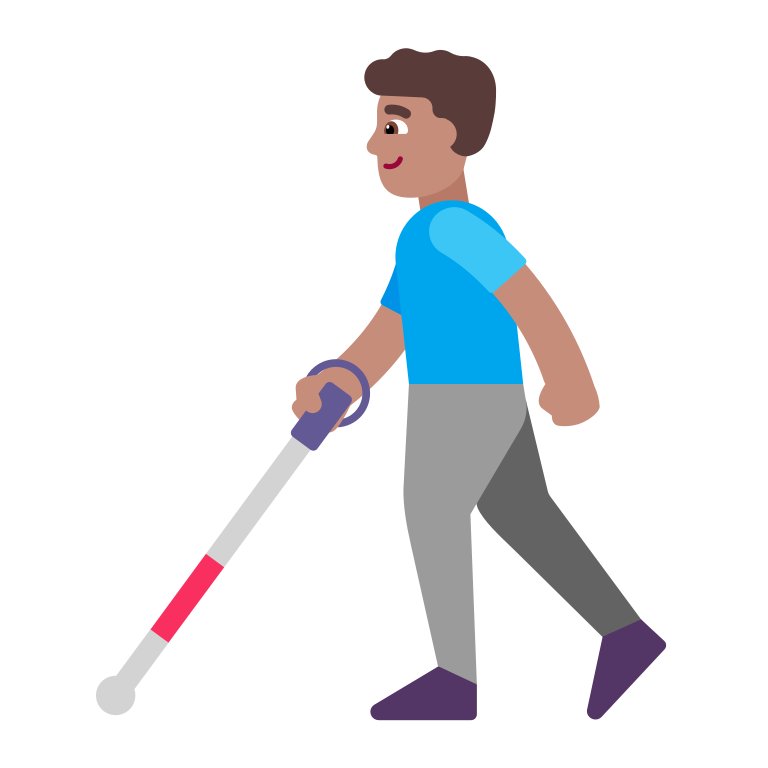
man with white cane flat